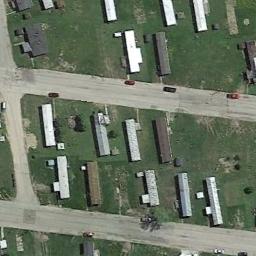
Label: mobile_home_park